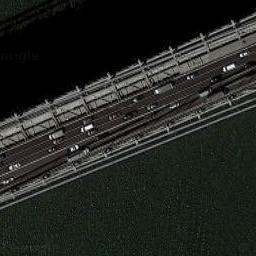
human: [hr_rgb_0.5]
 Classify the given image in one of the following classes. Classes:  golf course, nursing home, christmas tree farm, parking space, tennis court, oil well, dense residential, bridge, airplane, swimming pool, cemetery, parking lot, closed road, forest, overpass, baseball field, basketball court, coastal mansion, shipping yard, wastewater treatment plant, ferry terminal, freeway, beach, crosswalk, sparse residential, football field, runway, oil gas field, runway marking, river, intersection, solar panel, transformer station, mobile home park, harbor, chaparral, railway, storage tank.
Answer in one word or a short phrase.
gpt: bridge